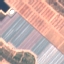
Label: PermanentCrop